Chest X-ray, AP view. Patient: 66 years old, sex F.
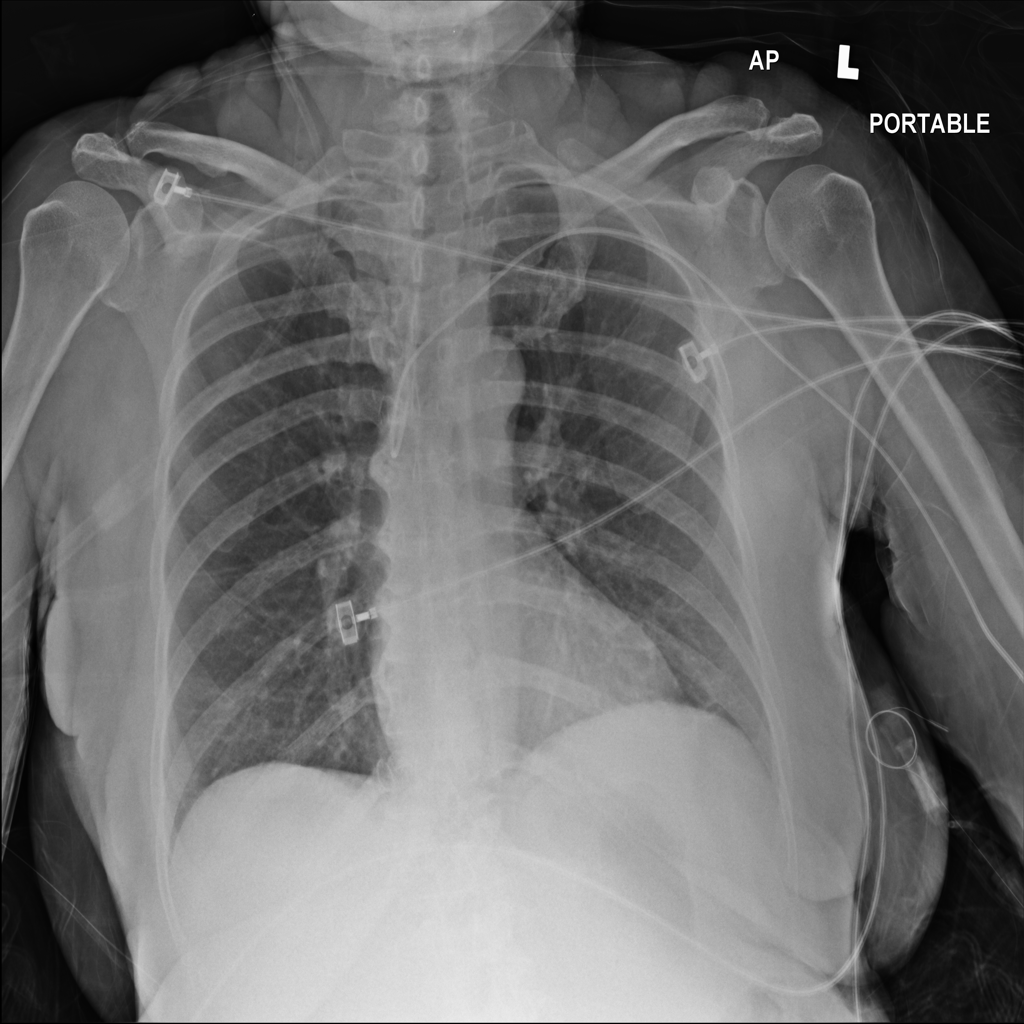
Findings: No Finding